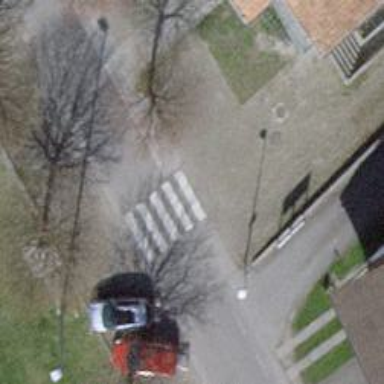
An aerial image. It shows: Marked zebra crossing with white markings.